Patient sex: M
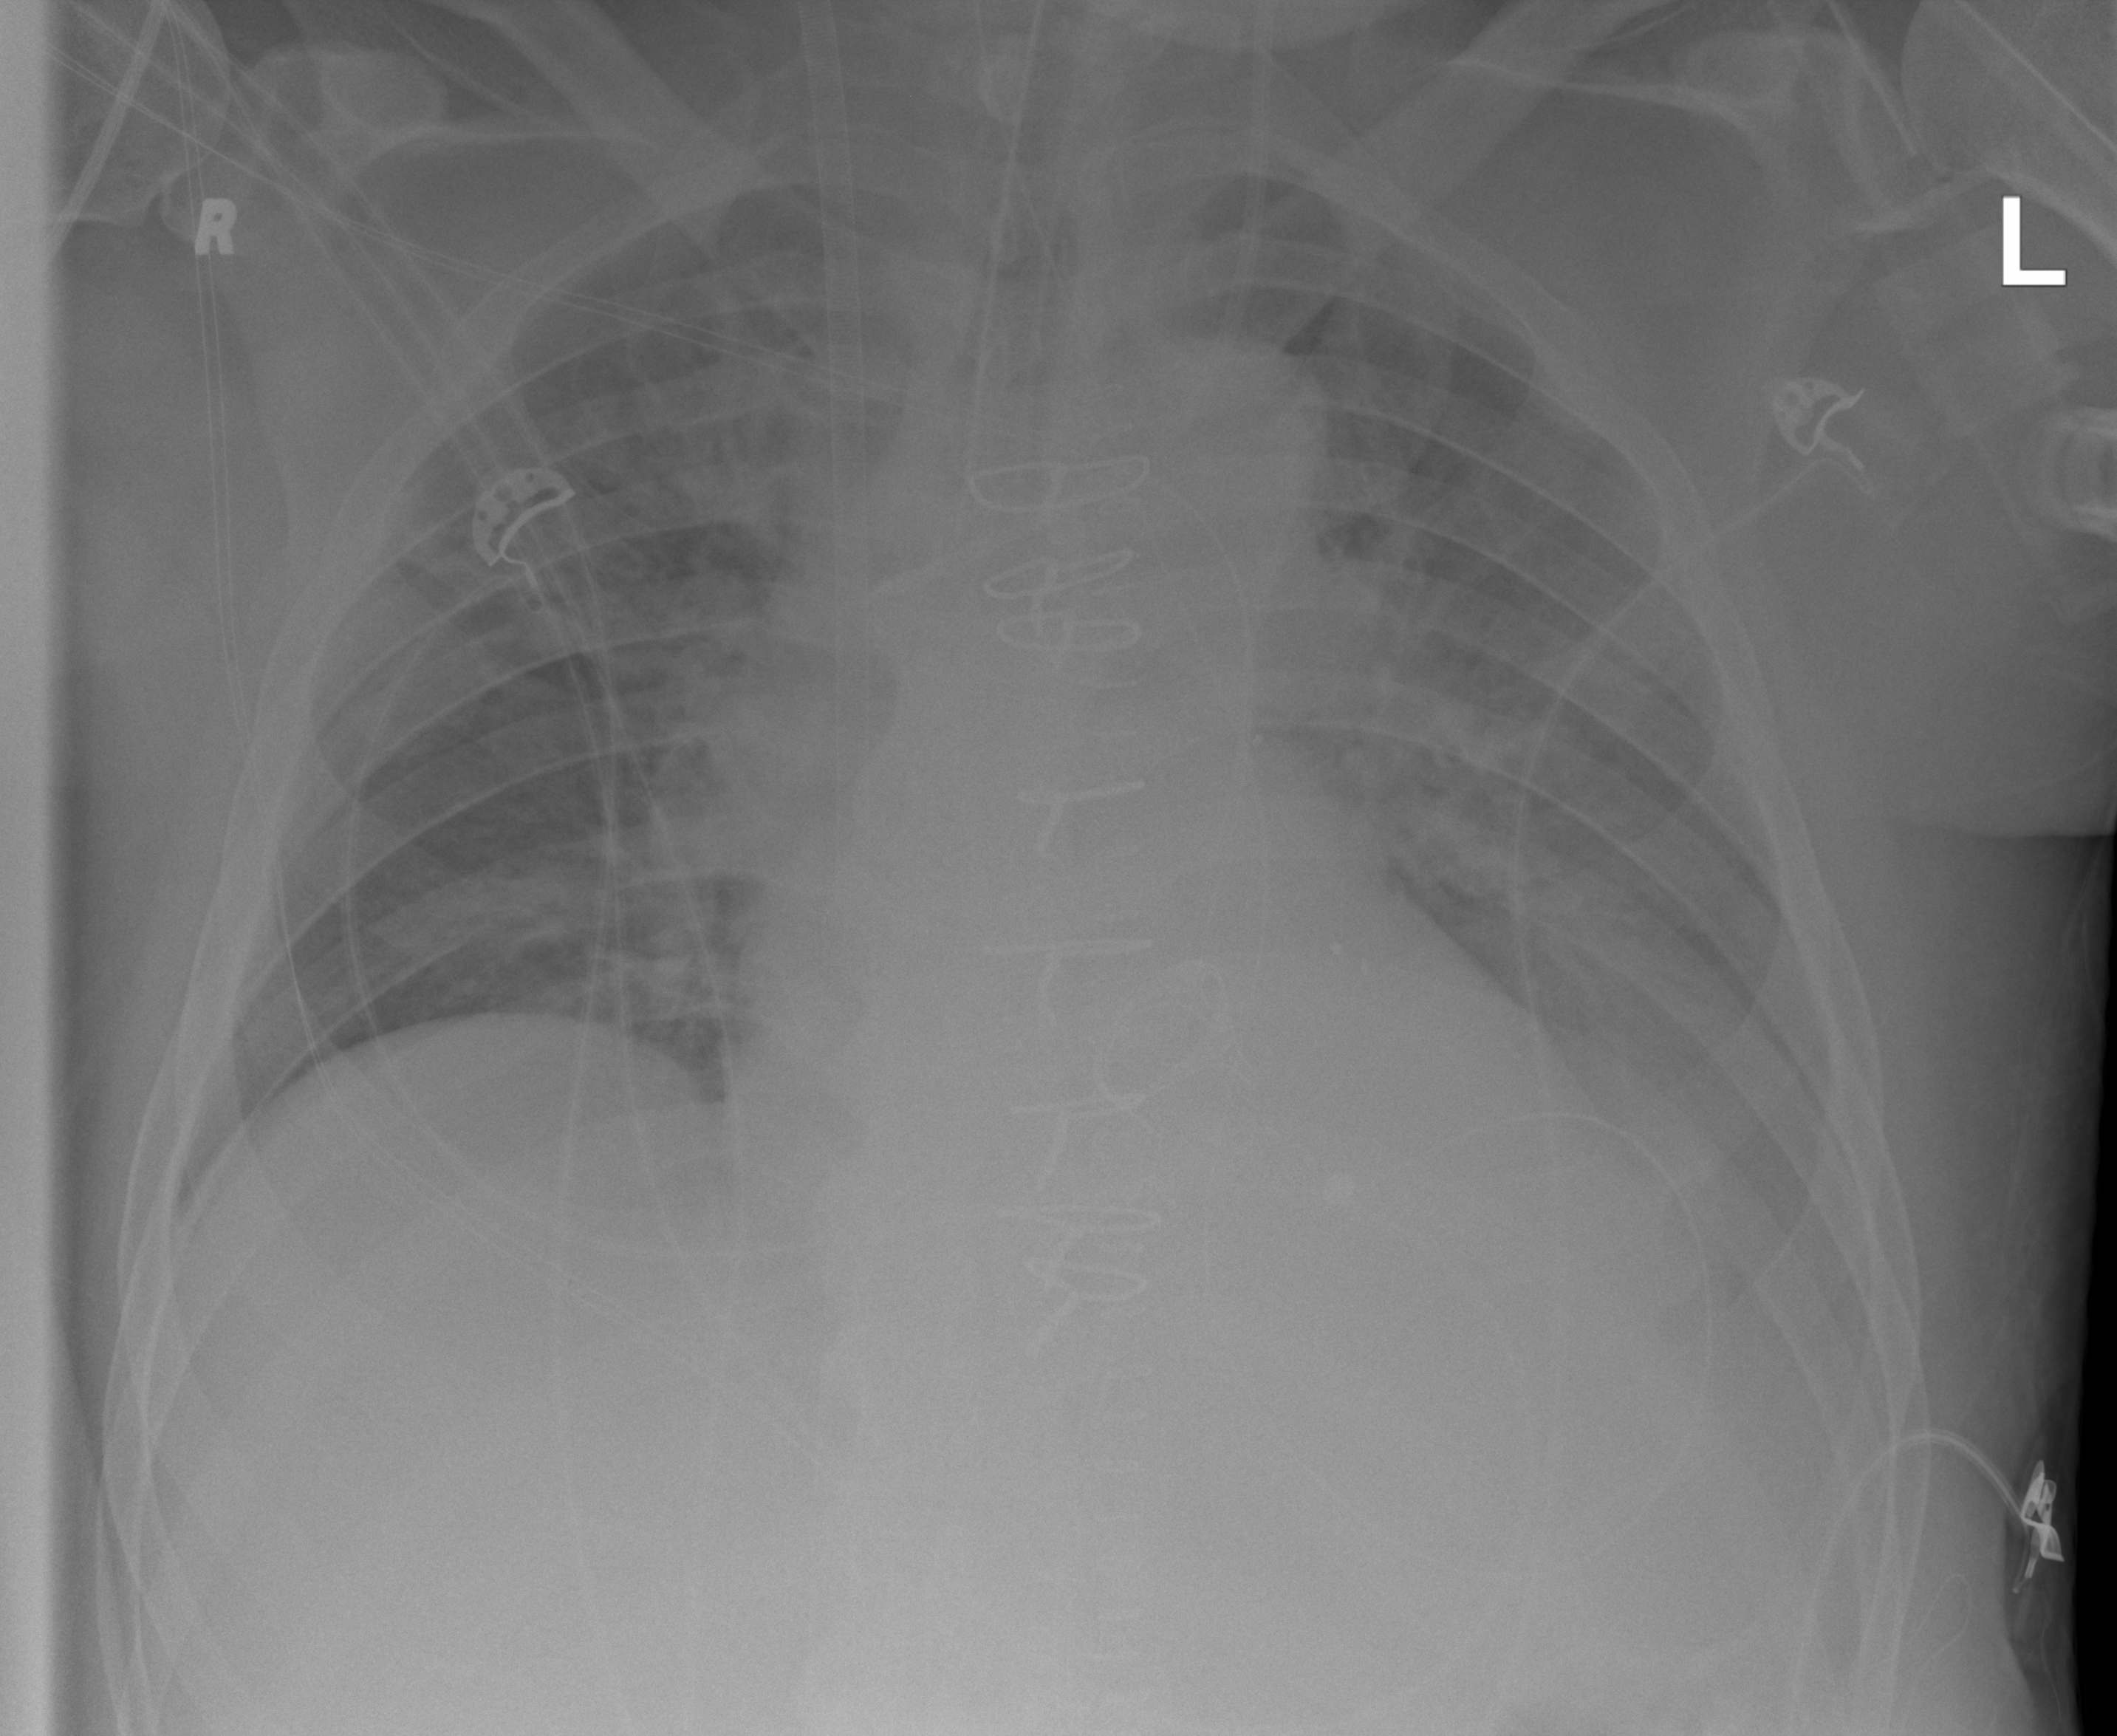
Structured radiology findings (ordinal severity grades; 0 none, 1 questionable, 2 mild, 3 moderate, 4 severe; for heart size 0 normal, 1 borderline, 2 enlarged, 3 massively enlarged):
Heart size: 1
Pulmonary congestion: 3
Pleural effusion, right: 0
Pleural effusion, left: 2
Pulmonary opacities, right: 2
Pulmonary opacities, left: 2
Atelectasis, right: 2
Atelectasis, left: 2